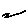
Label: zigzag